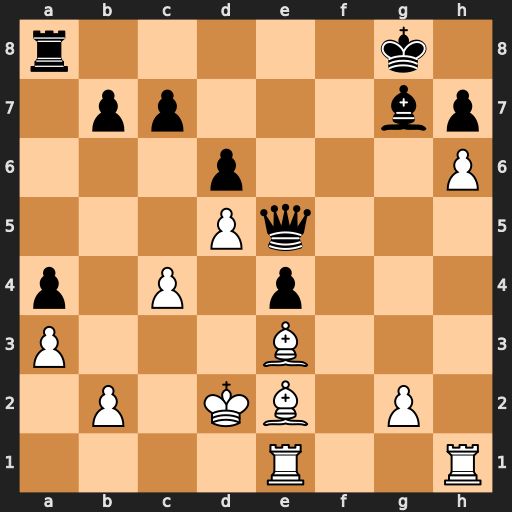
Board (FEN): r5k1/1pp3bp/3p3P/3Pq3/p1P1p3/P3B3/1P1KB1P1/4R2R
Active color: w
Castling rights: -
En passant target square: -
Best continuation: Rb1 Bf6 Rh5